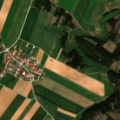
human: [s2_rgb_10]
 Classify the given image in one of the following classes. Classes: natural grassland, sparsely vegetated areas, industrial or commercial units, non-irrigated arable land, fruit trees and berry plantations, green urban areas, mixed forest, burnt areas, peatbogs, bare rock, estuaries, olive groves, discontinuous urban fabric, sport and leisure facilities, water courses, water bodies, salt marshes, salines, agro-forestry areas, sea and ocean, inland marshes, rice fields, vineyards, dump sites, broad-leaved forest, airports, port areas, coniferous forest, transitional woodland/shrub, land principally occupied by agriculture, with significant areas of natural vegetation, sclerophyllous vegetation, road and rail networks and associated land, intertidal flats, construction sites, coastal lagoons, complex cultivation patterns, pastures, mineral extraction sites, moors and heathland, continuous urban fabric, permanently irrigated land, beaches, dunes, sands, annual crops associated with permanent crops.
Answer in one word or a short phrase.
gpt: non-irrigated arable land, complex cultivation patterns, coniferous forest